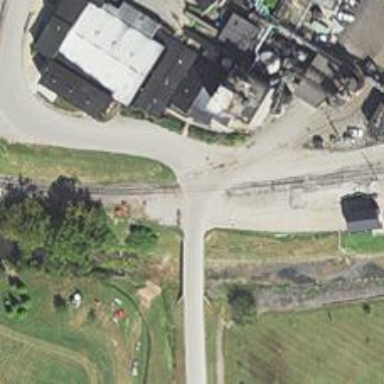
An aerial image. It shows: Railway level crossing.